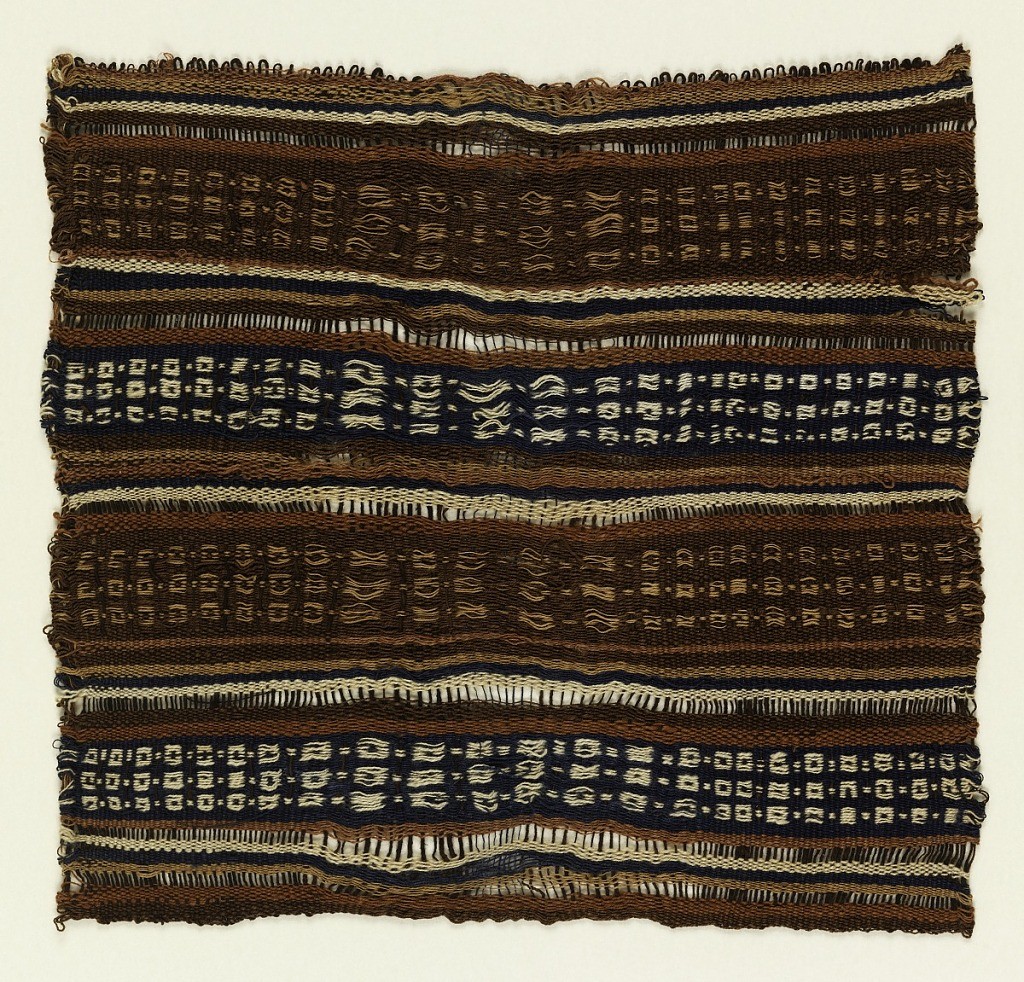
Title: Fragment
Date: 1000–1450
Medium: cotton, wool Technique: warp-faced plain weave patterned by warp floats and stripes
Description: Horizontal bands wide and narrow. Wide bands are warp-patterned in a light color on either blue or brown background. Other colors are tan and dark red. Fragment probably from a bag.